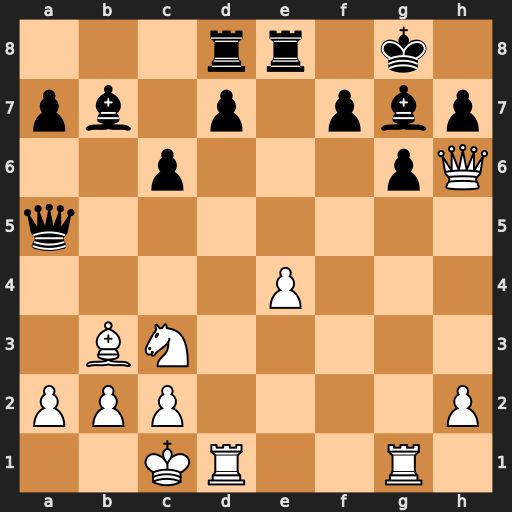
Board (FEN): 3rr1k1/pb1p1pbp/2p3pQ/q7/4P3/1BN5/PPP4P/2KR2R1
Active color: w
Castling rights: -
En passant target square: -
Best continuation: Bxf7+ Kh8 Qh4 Rf8 Bxg6